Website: bh-photo
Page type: customer-info-address
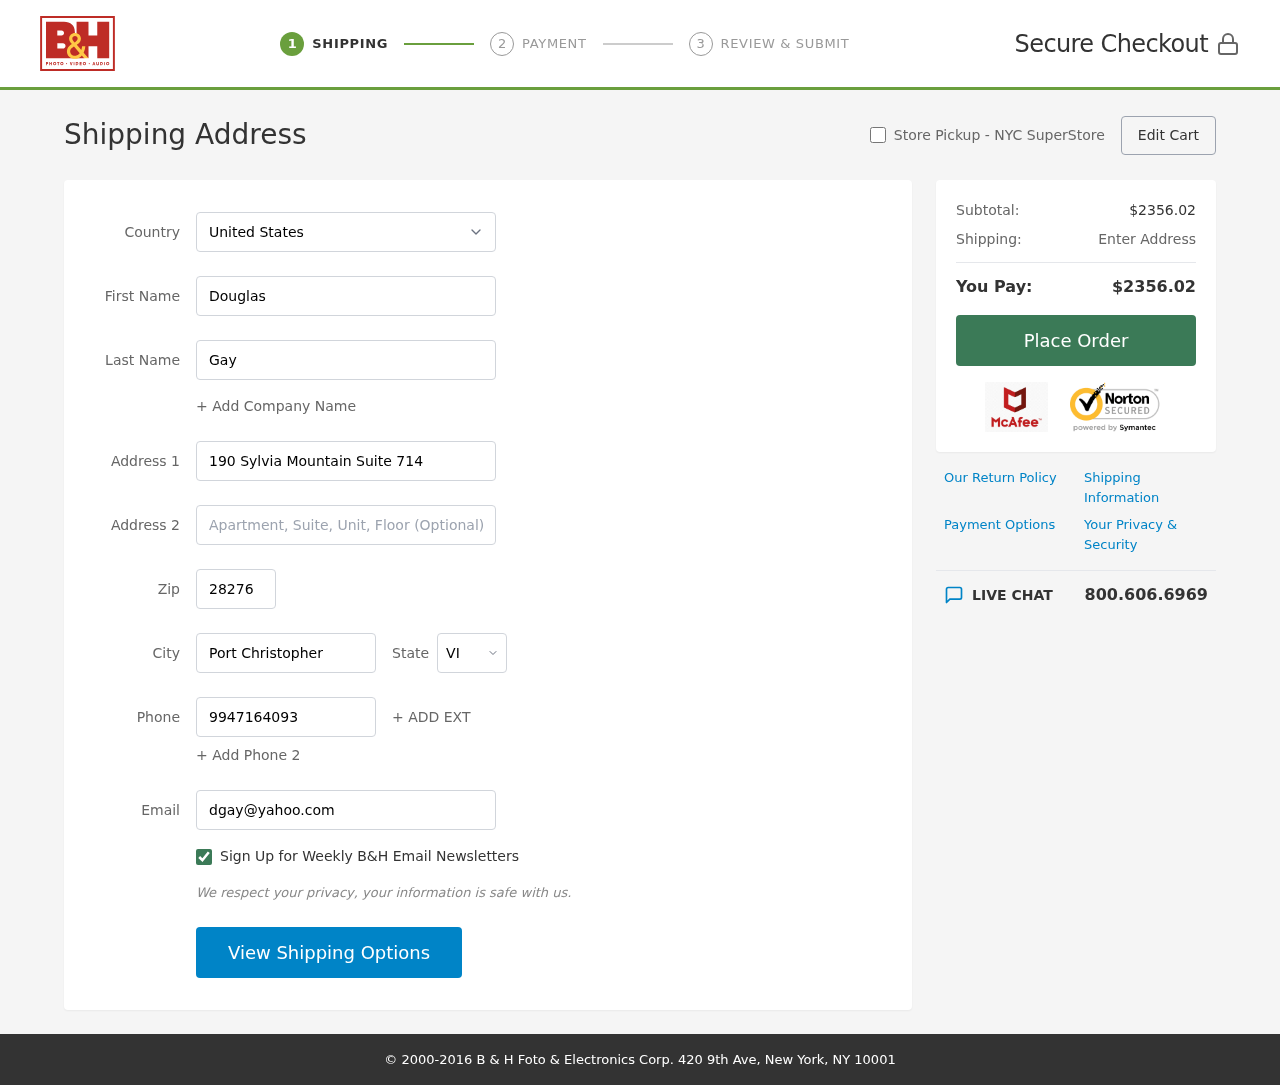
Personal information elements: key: PII_CITY
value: Port Christopher
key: PII_COUNTRY
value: United States
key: PII_EMAIL
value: dgay@yahoo.com
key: PII_FIRSTNAME
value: Douglas
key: PII_LASTNAME
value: Gay
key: PII_PHONE
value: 9947164093
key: PII_POSTCODE
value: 28276
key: PII_STATE_ABBR
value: VI
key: PII_STREET
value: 190 Sylvia Mountain Suite 714
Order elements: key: ORDER_SUBTOTAL
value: $2356.02
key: ORDER_TOTAL
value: $2356.02